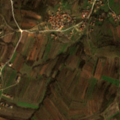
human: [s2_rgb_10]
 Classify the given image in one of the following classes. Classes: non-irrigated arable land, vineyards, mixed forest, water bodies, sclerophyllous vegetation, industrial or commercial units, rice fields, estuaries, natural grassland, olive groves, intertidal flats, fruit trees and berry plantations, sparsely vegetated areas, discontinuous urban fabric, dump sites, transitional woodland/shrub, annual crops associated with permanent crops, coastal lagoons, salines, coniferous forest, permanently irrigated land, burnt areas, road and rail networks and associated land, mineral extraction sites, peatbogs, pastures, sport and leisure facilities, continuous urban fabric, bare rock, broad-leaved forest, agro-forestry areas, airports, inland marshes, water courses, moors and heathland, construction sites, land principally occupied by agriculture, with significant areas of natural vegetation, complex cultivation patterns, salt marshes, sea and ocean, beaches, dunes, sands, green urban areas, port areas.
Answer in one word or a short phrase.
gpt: discontinuous urban fabric, non-irrigated arable land, pastures, complex cultivation patterns, land principally occupied by agriculture, with significant areas of natural vegetation